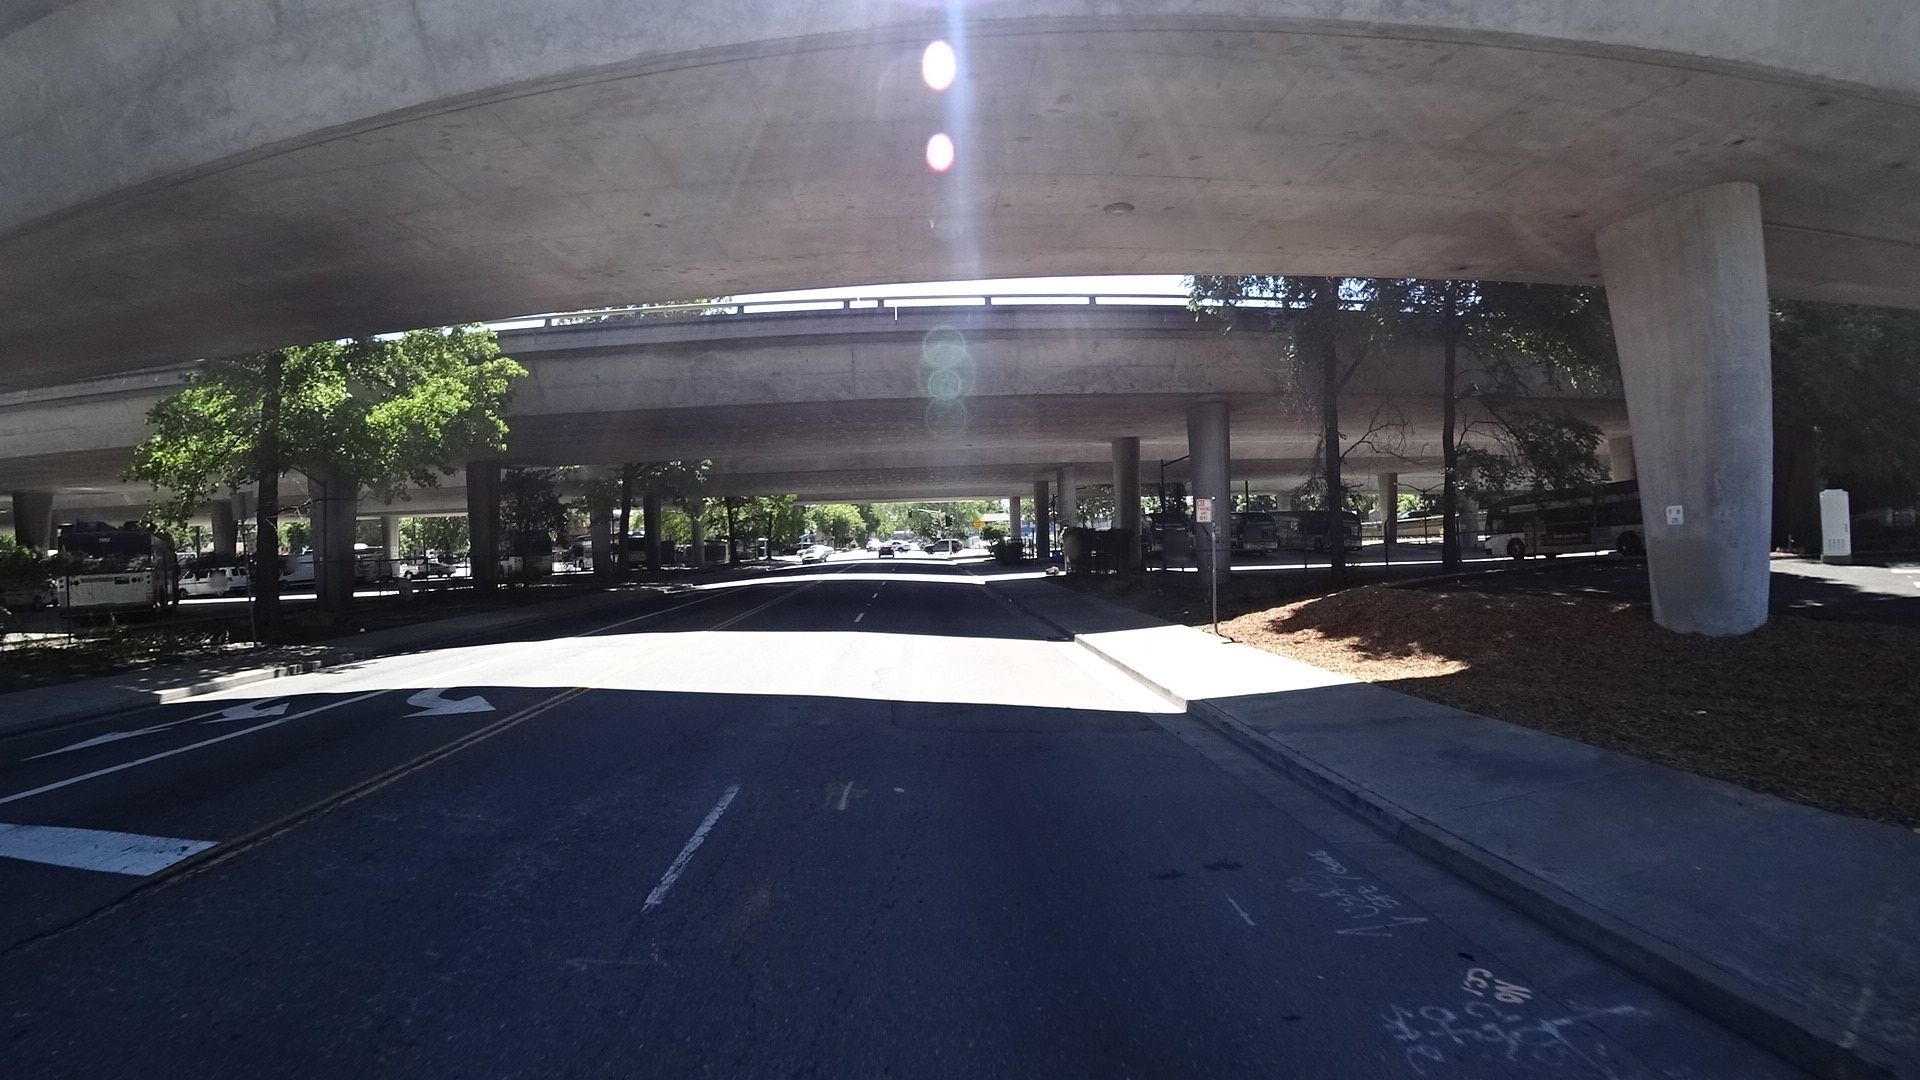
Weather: clear
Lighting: day
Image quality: good
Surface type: cycling surface
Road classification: residential
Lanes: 2
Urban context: urban centre
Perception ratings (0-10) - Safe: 3.11, Lively: 4.99, Beautiful: 6.25, Boring: 2.2, Depressing: 3.28, Wealthy: 2.71